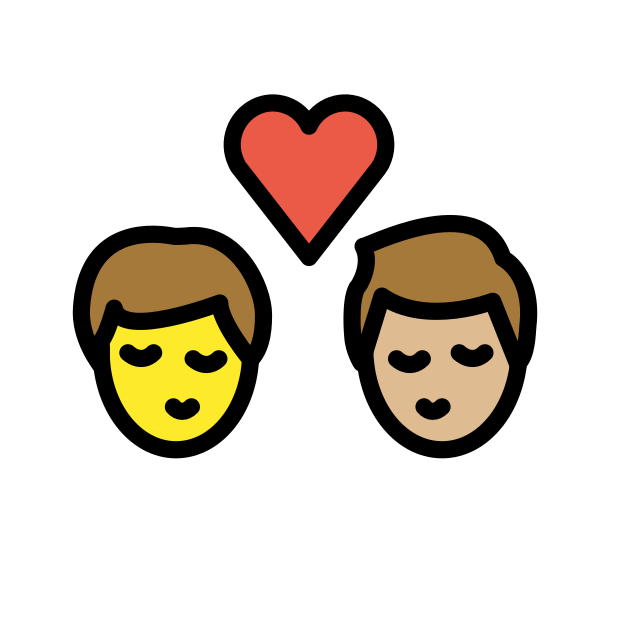
kiss: man, man, medium skin tone, medium-light skin tone